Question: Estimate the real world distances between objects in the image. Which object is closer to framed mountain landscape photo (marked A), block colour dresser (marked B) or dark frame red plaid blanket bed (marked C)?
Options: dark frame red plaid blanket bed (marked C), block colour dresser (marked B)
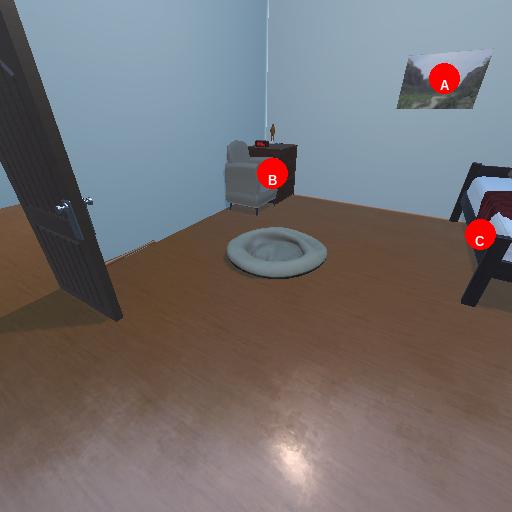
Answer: dark frame red plaid blanket bed (marked C)